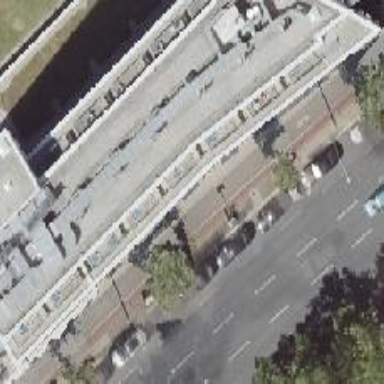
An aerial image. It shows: Part of building.